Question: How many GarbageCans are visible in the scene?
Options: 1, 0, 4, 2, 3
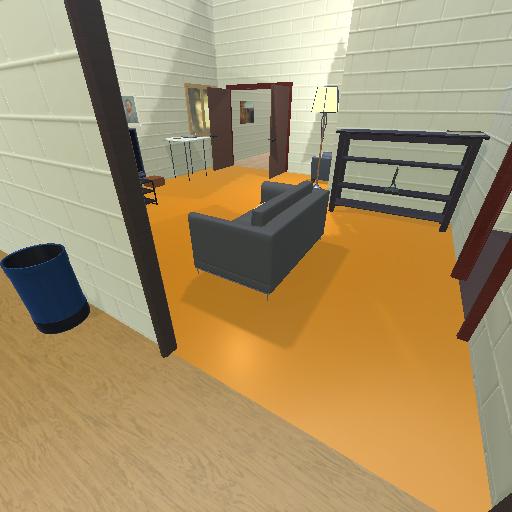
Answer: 1